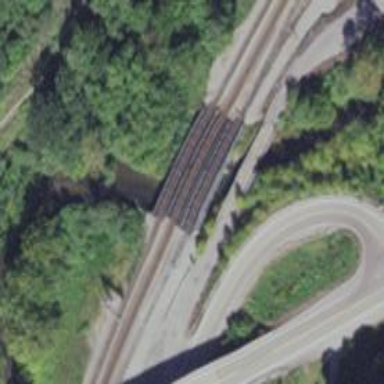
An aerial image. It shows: Railway bridge.